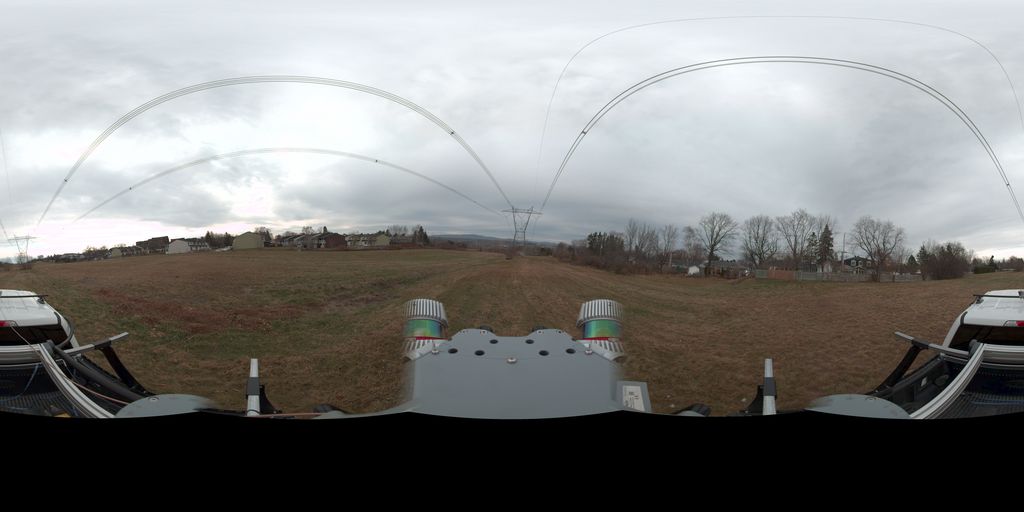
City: quebec_city